Interaction volume radius: 5 \u00c5
Interaction volume height: 15 \u00c5
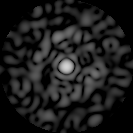
Disorder parameter: 0.8688